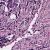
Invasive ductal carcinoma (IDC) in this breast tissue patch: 1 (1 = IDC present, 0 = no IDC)